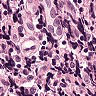
Metastatic tissue present: no